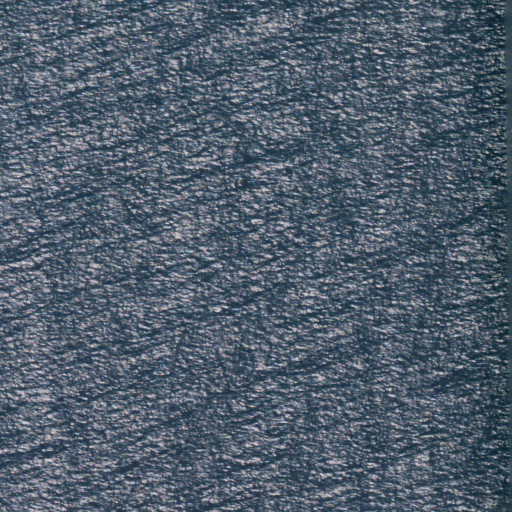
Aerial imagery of bar in Oregon named Yaquina Reef containing only open water